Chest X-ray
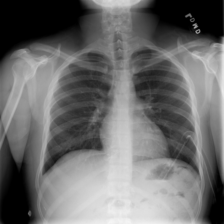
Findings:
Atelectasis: negative
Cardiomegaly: negative
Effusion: negative
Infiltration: negative
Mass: negative
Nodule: negative
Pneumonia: negative
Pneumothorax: positive
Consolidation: negative
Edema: negative
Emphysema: negative
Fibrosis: negative
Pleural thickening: negative
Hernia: negative